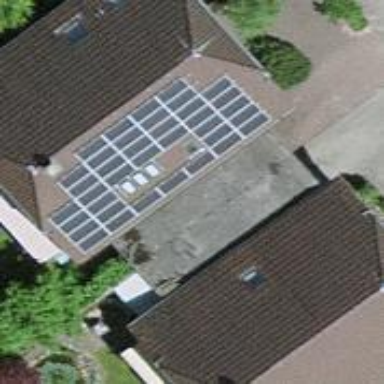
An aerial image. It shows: Solar power generator utilizing photovoltaic technology with solar photovoltaic panels.